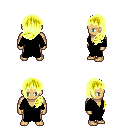
a pixel art fantasy rpg character, male body template, human, tanned skin, black robe, white pants, gold left-swept hairstyle, four views (front, back, left, right), 2x2 character sprite sheet, small pixel art, hard edges, no anti-aliasing